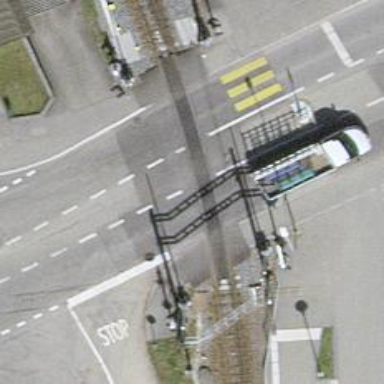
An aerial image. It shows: Railway level crossing.